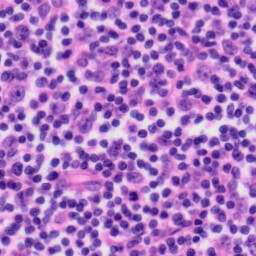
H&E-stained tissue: Tonsil